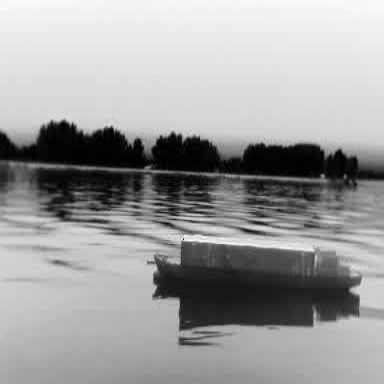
There is a fishing_boat in the infrared image.